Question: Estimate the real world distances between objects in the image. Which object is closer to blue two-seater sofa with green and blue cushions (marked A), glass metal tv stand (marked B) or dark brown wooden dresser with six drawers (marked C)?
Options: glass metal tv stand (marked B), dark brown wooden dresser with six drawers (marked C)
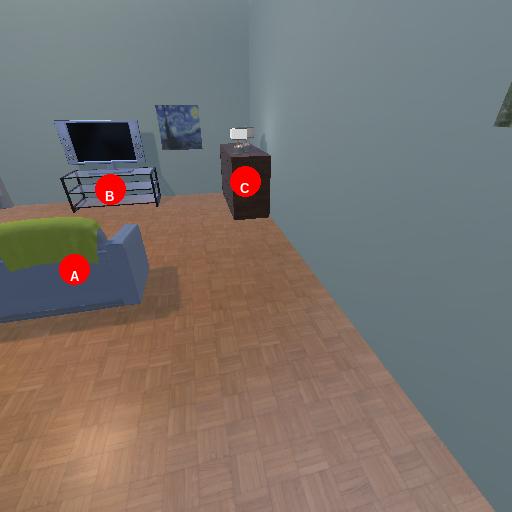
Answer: glass metal tv stand (marked B)